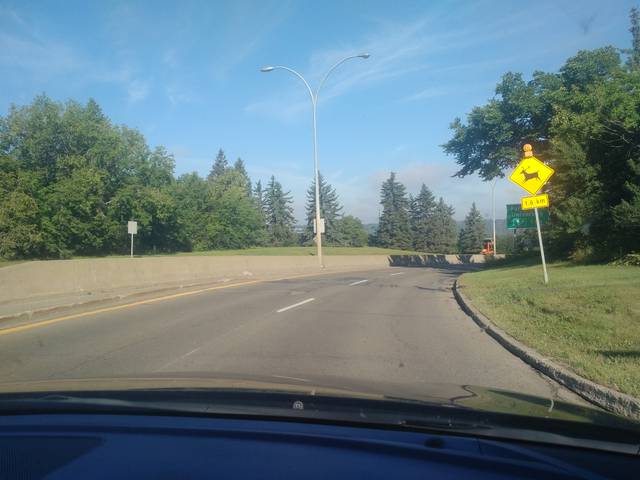
Region: Canada
Coordinates: 53.523, -113.541